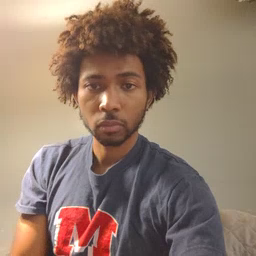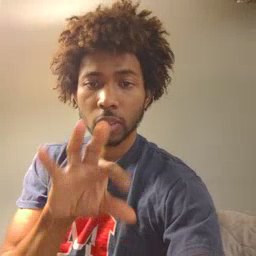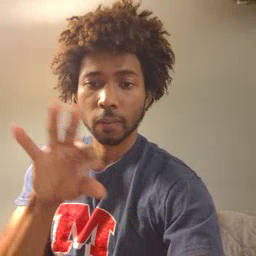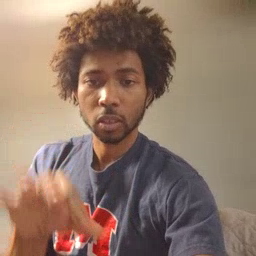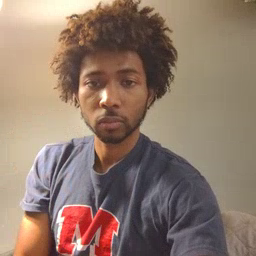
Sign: frenchfries